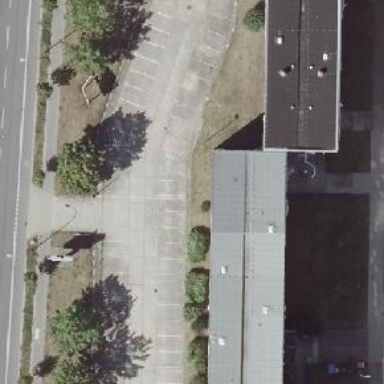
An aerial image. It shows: Parking available on the street side.